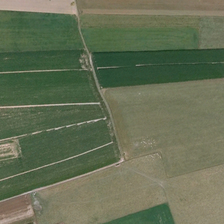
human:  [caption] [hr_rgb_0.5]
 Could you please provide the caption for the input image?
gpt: there are bare lands near the green fields .

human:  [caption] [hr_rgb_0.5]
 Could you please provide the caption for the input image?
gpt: this area is a large green farm .

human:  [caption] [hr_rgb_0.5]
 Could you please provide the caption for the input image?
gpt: this area is a large green farm .

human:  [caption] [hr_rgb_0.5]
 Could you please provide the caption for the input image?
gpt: there are bare lands near the green fields .

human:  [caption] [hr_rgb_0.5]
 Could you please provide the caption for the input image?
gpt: this area is a large green farm .